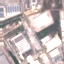
Land use / land cover class: Industrial